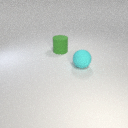
large green rubber cylinder behind large cyan rubber sphere